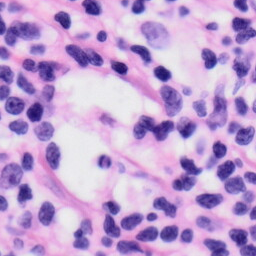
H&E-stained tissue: Skin